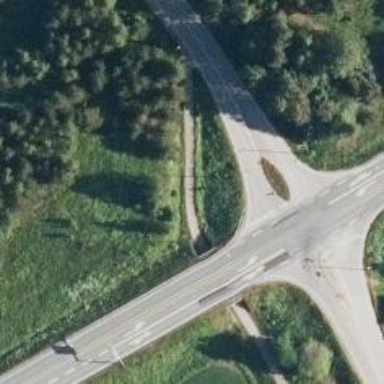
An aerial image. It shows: Cycleway.